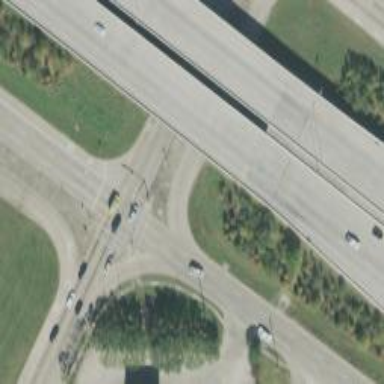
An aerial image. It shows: Frontage road connected to secondary link road.